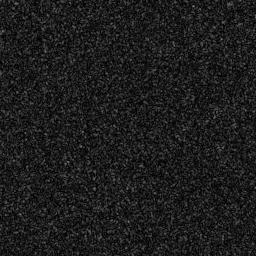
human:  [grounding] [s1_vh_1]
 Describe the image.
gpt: In the satellite image, there is  <ref>1 large ship </ref> <box>[[67, 1, 81, 22, 0]]</box> located at top right,  <ref>1 medium ship </ref> <box>[[76, 63, 84, 72, 0]]</box> located at right.